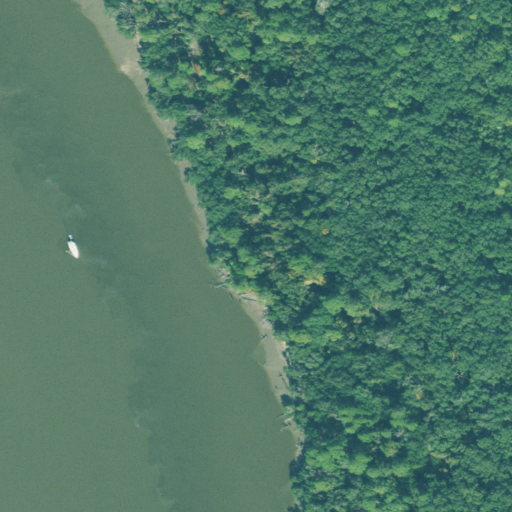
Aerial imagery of cliff(s) in Georgia named Brickhill Bluff containing evergreen forest, open water, herbaceous wetlands, and woody wetlands